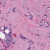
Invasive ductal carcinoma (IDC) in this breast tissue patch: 1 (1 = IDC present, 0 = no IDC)